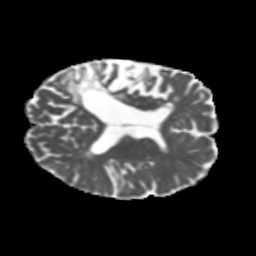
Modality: MD
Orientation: axial
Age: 69
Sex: female
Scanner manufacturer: siemens
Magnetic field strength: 3 T
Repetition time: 5.47 s
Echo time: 0.0854 s